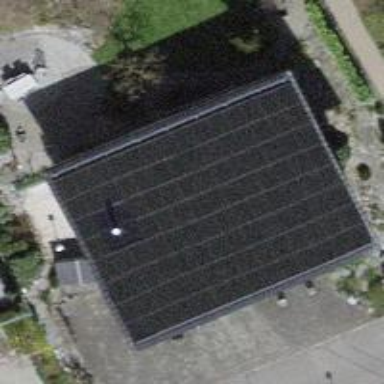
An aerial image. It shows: Solar power generator using photovoltaic method with solar photovoltaic panel types.